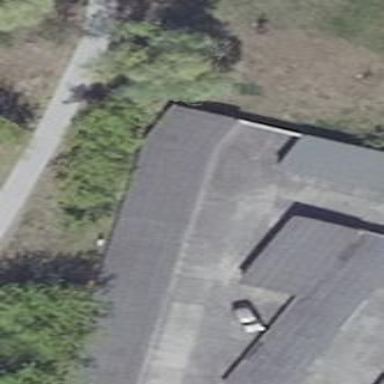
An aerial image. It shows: Group of garages.